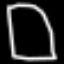
Label: square